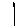
Label: square